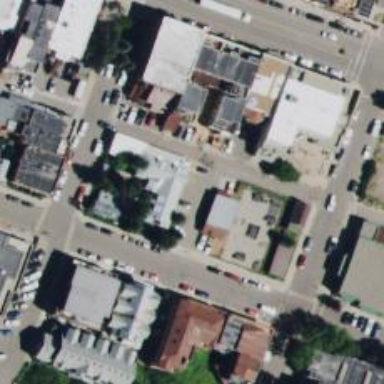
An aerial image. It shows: Alley classified as service road.